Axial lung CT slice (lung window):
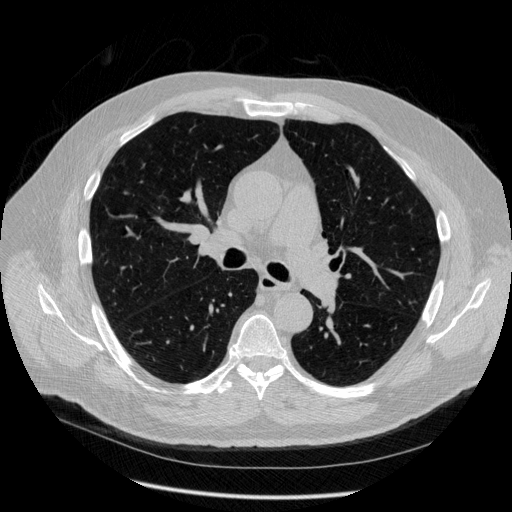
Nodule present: no